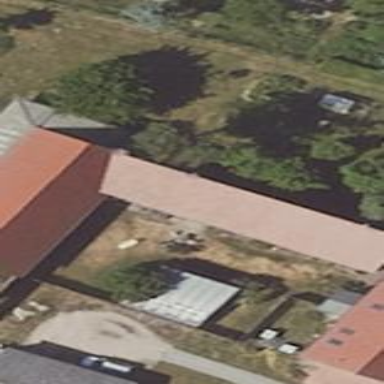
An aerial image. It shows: Shed building.